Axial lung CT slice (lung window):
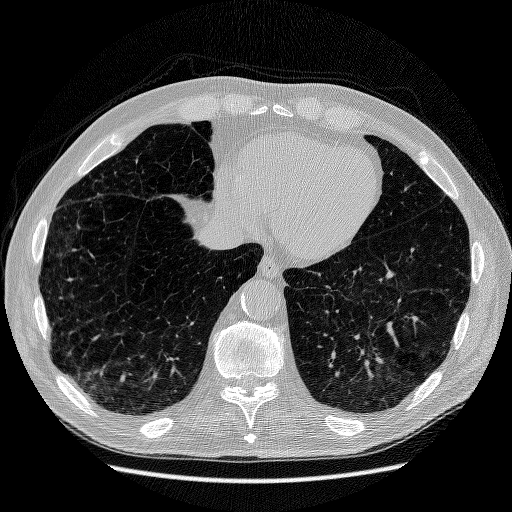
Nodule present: no